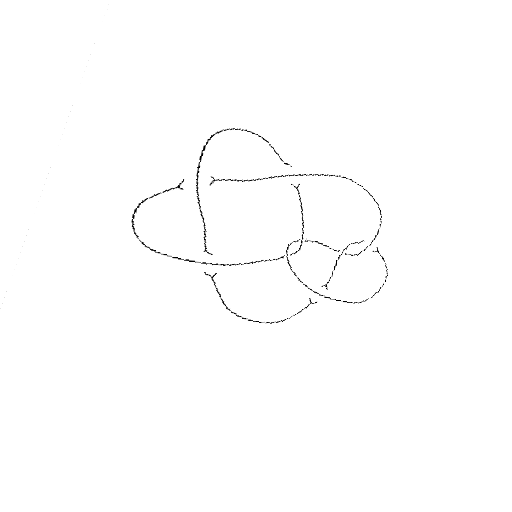
Crossing number: 8